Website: macys
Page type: review-order
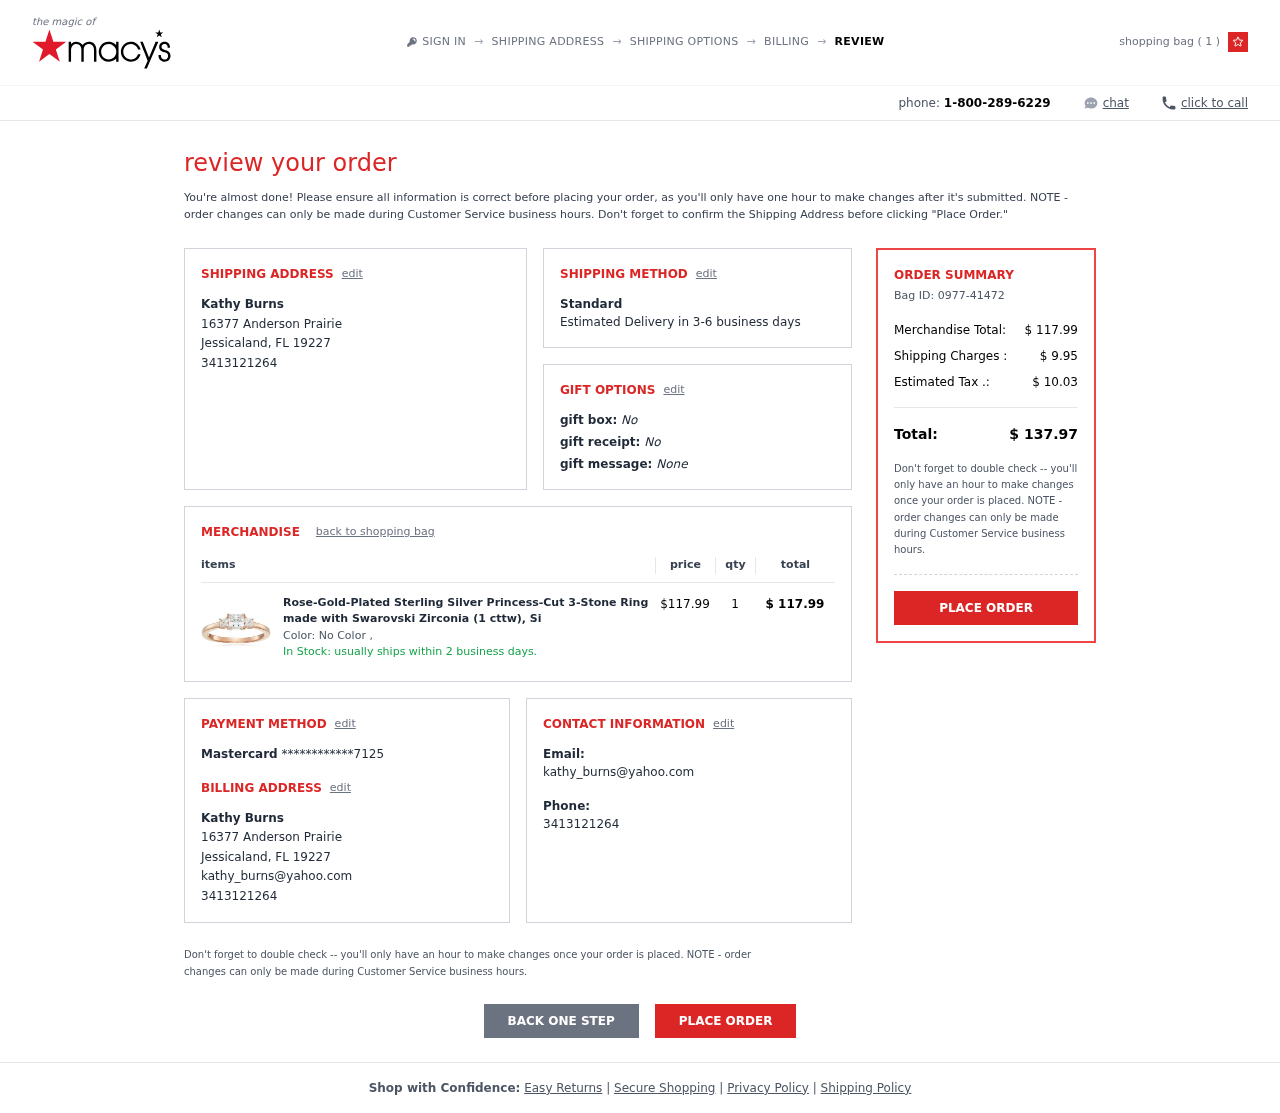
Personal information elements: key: PII_CARD_LAST4
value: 7125
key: PII_CARD_TYPE
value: Mastercard
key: PII_CITY
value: Jessicaland
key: PII_EMAIL2
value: kathy_burns@yahoo.com
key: PII_EMAIL3
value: kathy_burns@yahoo.com
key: PII_FULLNAME
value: Kathy Burns
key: PII_FULLNAME2
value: Kathy Burns
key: PII_PHONE
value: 3413121264
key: PII_PHONE2
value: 3413121264
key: PII_PHONE3
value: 3413121264
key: PII_POSTCODE
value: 19227
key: PII_STATE_ABBR
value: FL
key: PII_STREET
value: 16377 Anderson Prairie
Product elements: key: PRODUCT1_NAME
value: Rose-Gold-Plated Sterling Silver Princess-Cut 3-Stone Ring made with Swarovski Zirconia (1 cttw), Si
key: PRODUCT1_PRICE
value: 117.99
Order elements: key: ORDER_NUM_ITEMS
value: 1
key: ORDER_DELIVERY_DATE
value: Estimated Delivery in 3-6 business days
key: ORDER_SUBTOTAL
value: $ 117.99
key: ORDER_ID
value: Bag ID: 0977-41472
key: ORDER_SHIPPING_COST
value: $ 9.95
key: ORDER_TAX
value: $ 10.03
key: ORDER_TOTAL
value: $ 137.97